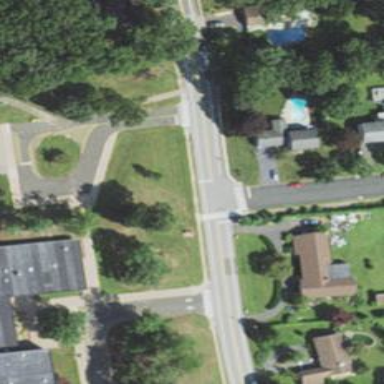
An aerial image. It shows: Stop road.